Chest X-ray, PA view. Patient: 58 years old, sex M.
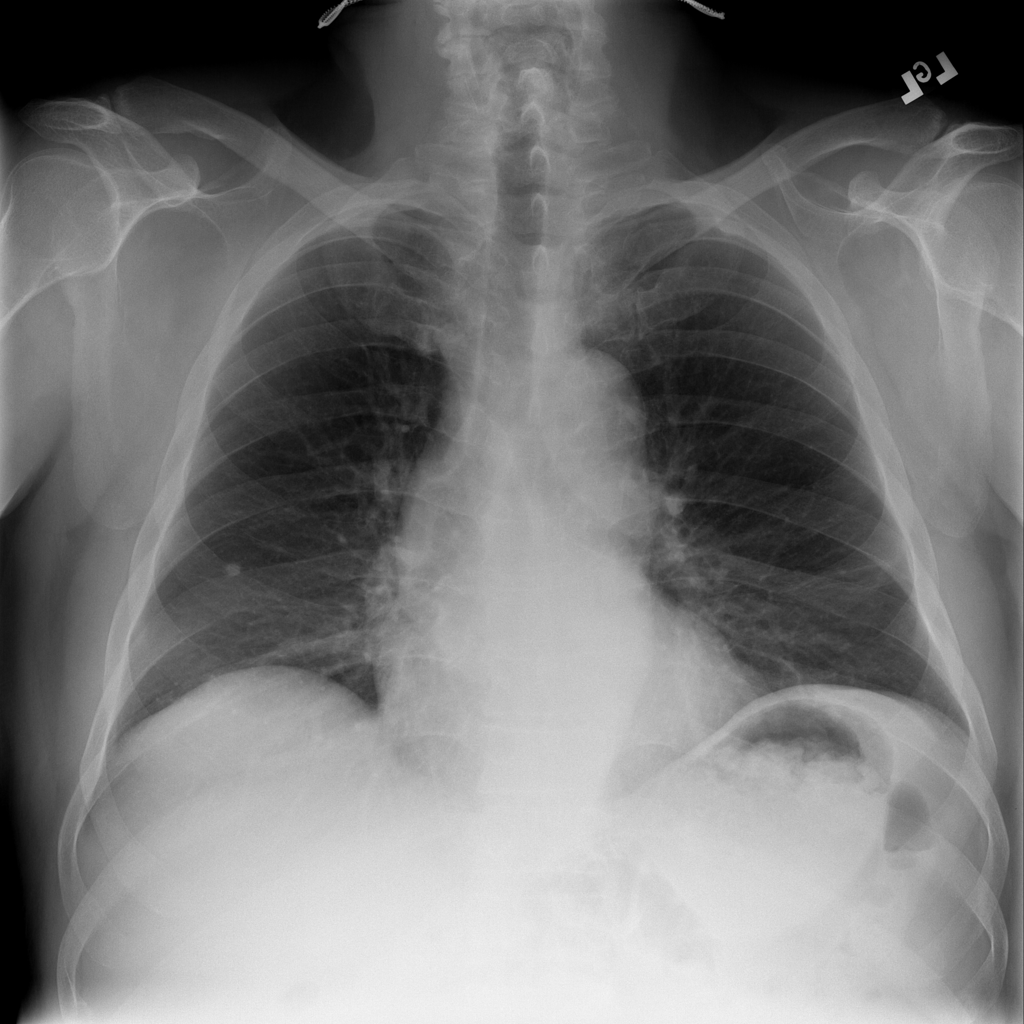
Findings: No Finding